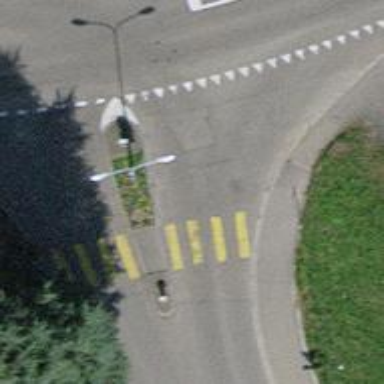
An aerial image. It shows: Marked pedestrian crossing with zebra designation and central island.